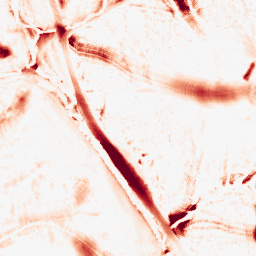
Category: morphological
Decomposition family: morphological
Decomposition parameters: operation: opening
size: 20
Upsampling method: bicubic
Upsampling parameters: scale: 8
Upsampling scale: 8